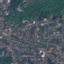
Land use / land cover class: Residential